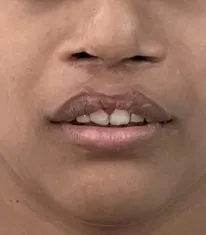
Frontal.
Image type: medical_photograph (oral_photograph)